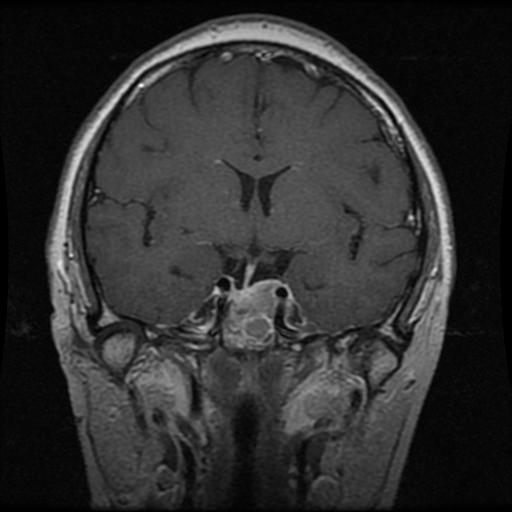
Label: pituitary